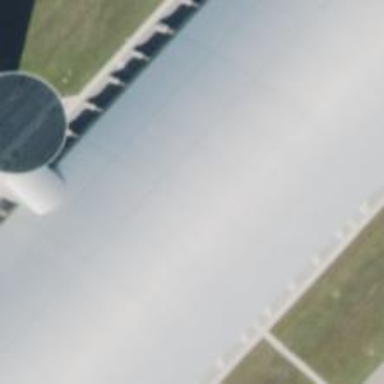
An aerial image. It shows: Round-shaped grey hangar with silver roof.